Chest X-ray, AP view. Patient: 76 years old, sex M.
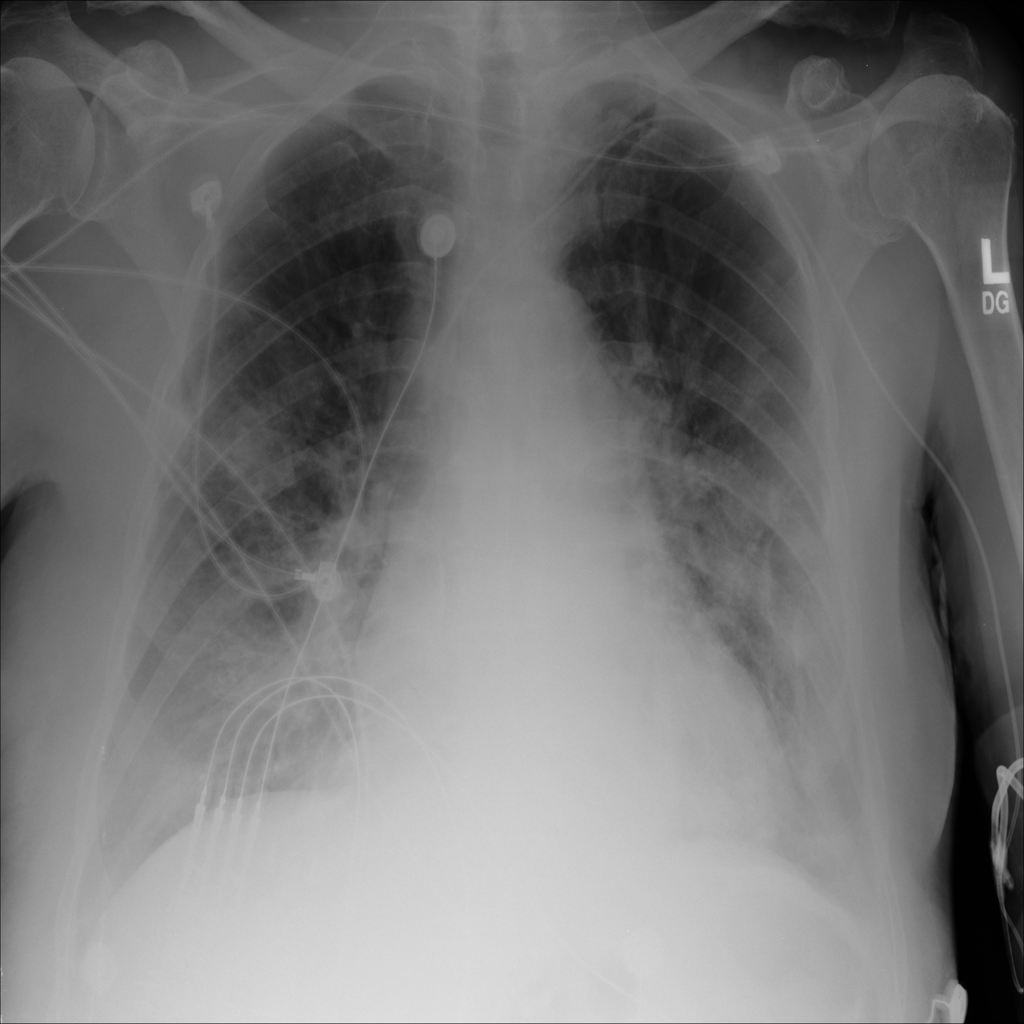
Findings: No Finding